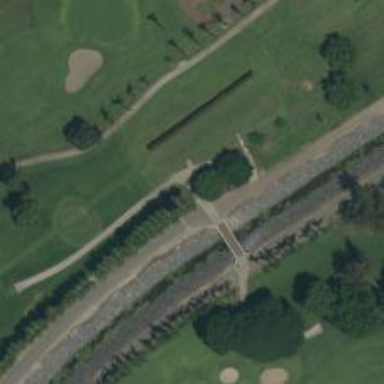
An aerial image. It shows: Service road used as golf cart path.